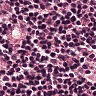
Metastatic tissue present: no